Interaction volume radius: 5 \u00c5
Interaction volume height: 35 \u00c5
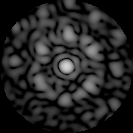
Disorder parameter: 0.5862